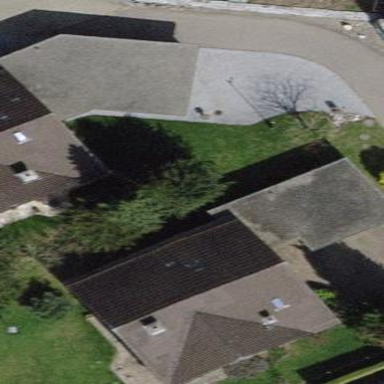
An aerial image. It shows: Detached building.